Question: I was watching the Stanford Swift course(C193P). The professor was doing a demo. When the iOS program crashed the bug was located in the code. But when I do this as the professor, the bug was located automatically in memory address even if I set the breakpoint. How to fix this?

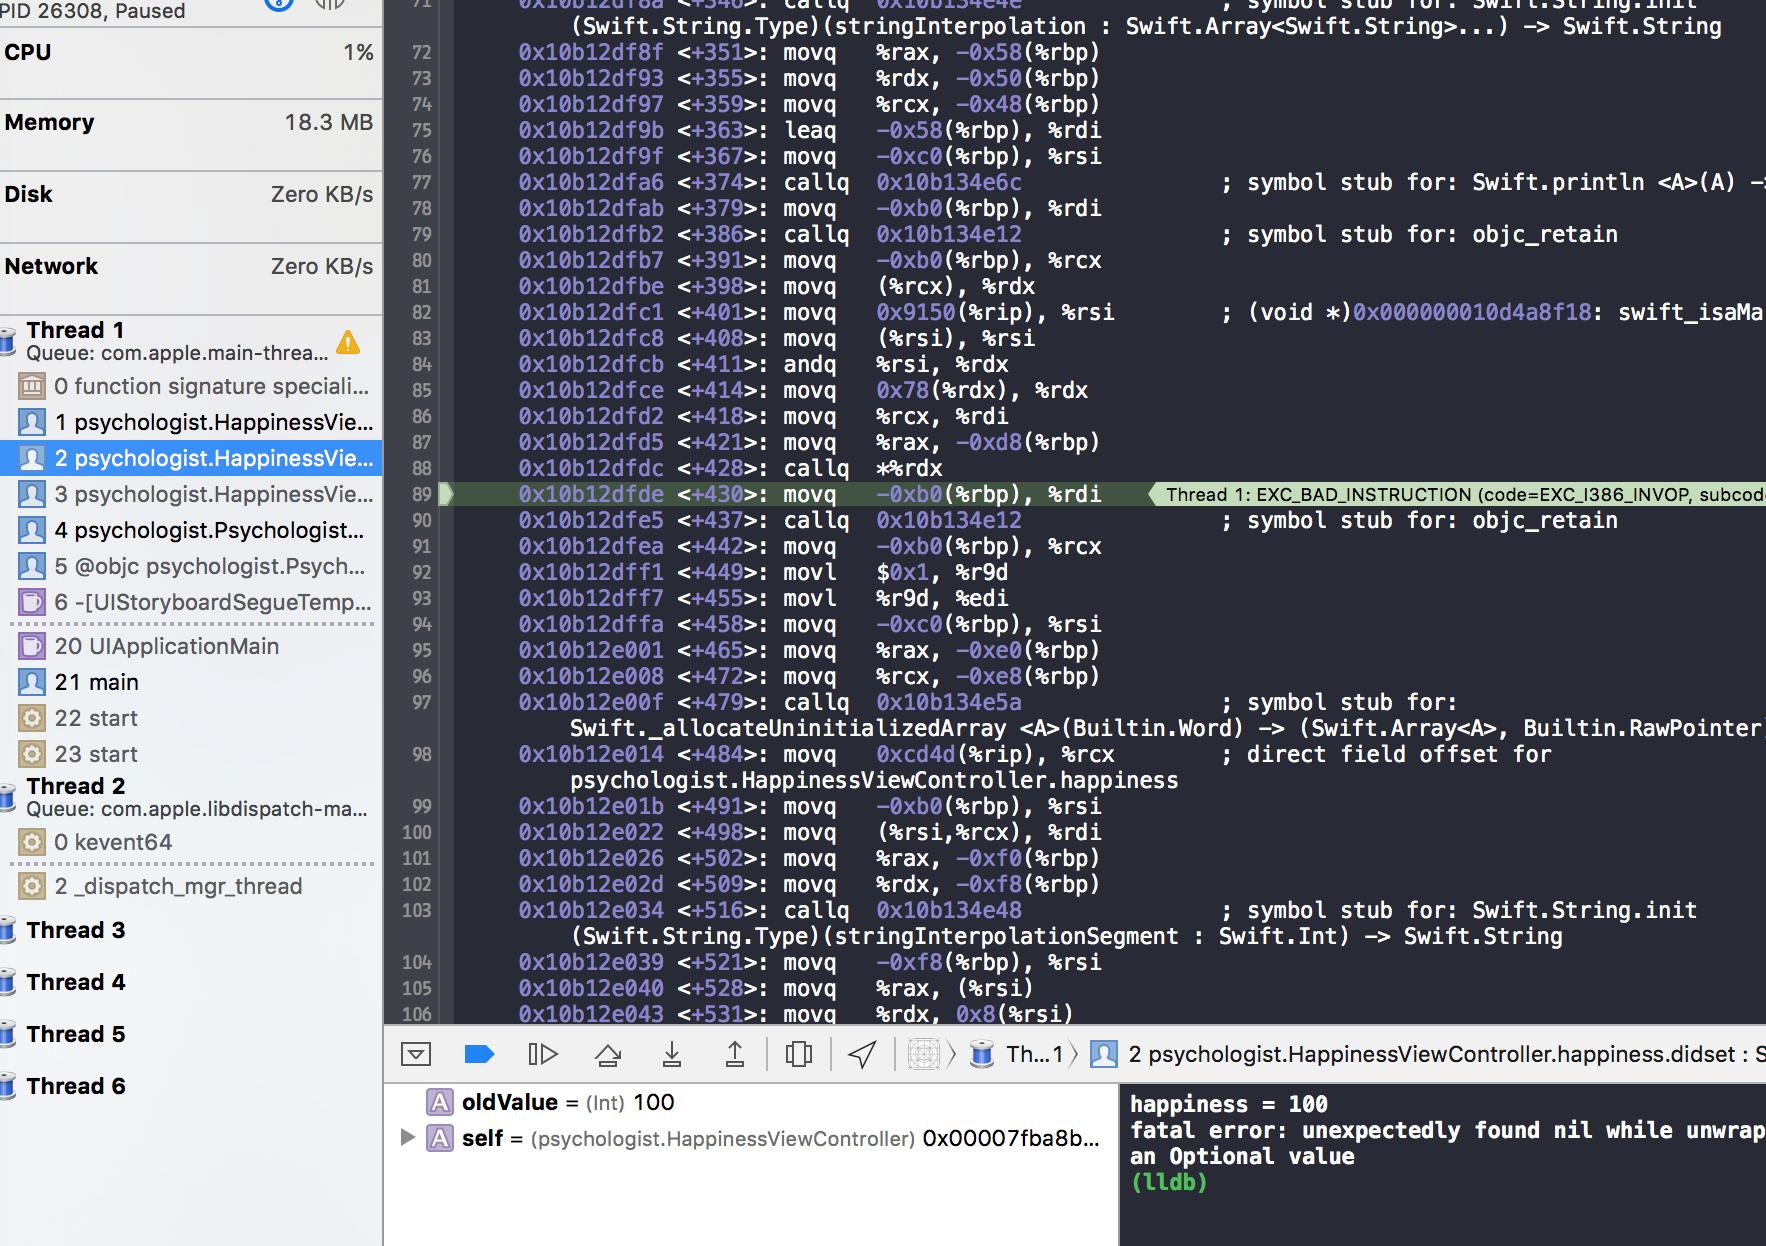
Answer: If you have "Always Show Disassembly" checked in this menu:

Then the debugger will always take you to the disassembly code.
Turn off this option. It's found in the menu:
> Debug > Debug Workflow > Always Show Disassembly
---
Note that there is no option for "New Show Disassembly". If an exception occurs deep within a compiled library that you don't have the source code for, or if you're stepping into code with the debugger, you can always find yourself ending up in the assembly code.